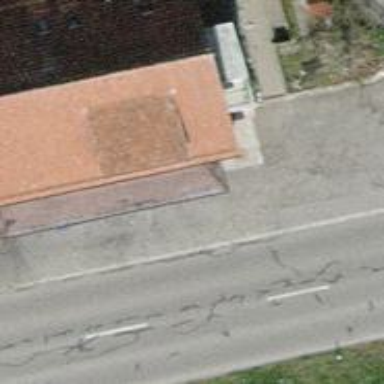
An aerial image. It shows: Post box.